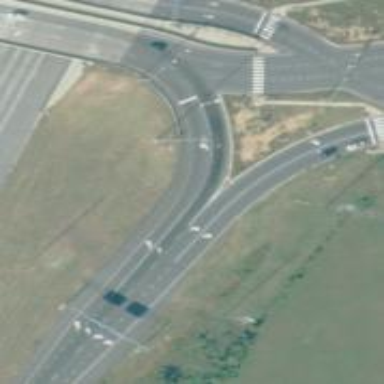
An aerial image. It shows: Motorway link with Diverging Diamond Interchange (DDI) junction.